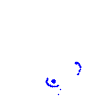
Particle: proton